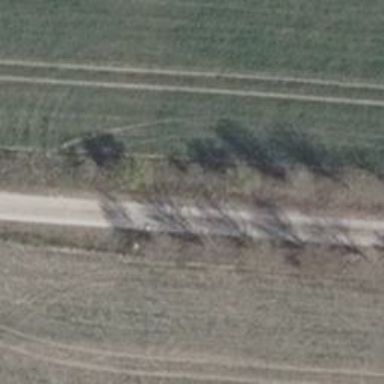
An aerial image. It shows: Row of deciduous broadleaved trees forming avenue.